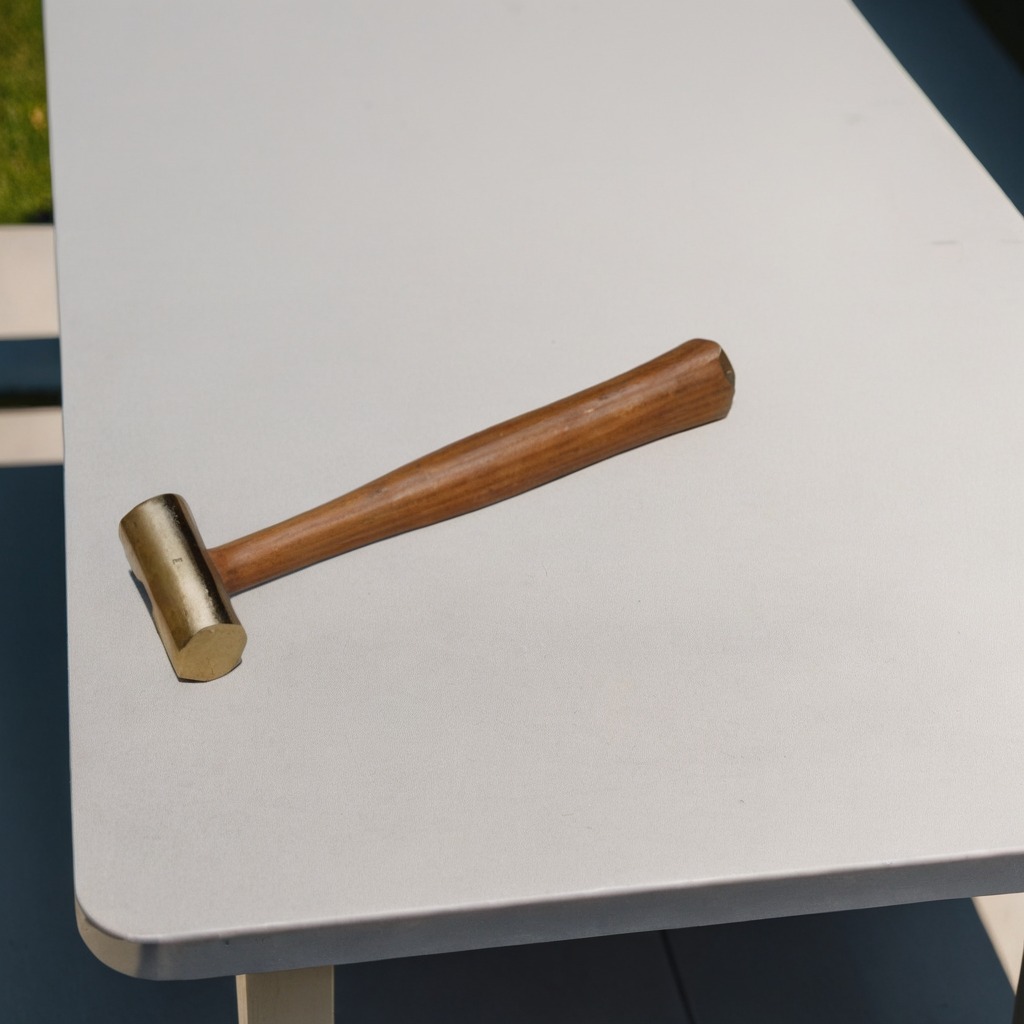
A hammer is lying on the table.